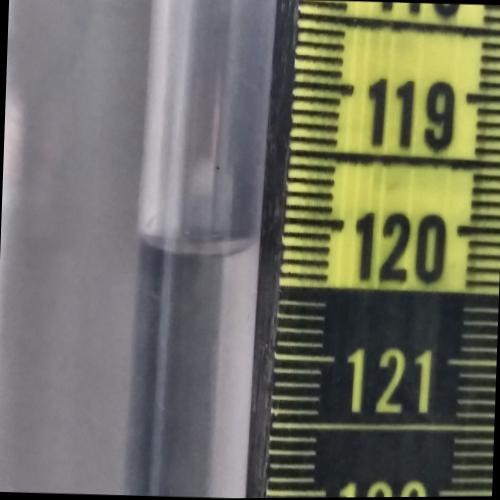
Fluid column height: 120.2 cm